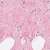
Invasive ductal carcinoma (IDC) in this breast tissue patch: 0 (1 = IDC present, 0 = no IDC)